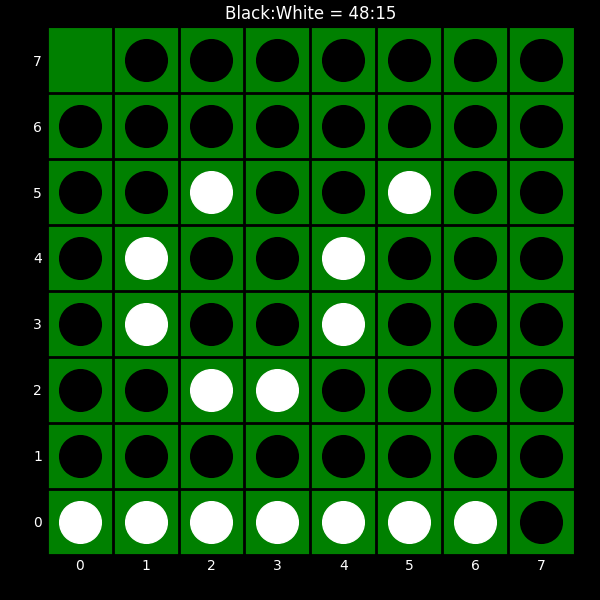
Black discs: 48
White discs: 15